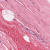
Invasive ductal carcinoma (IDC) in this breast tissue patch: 0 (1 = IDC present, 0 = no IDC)